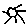
Label: sun